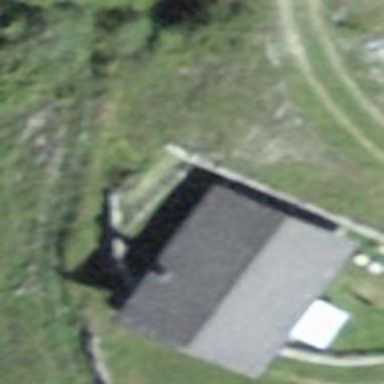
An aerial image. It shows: Detached building with gabled roof.